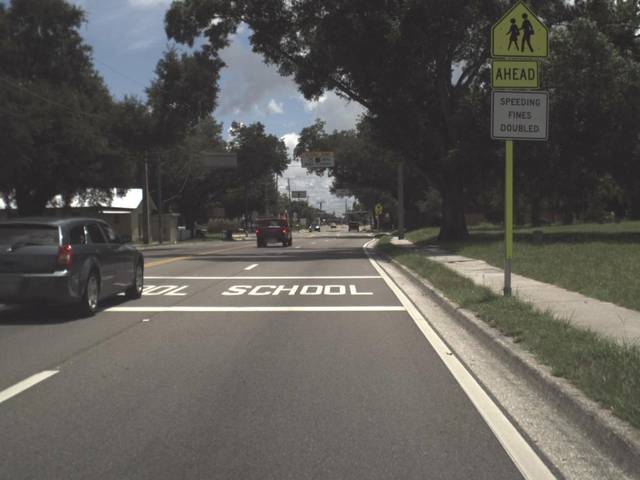
Region: United States
Coordinates: 27.981, -82.432